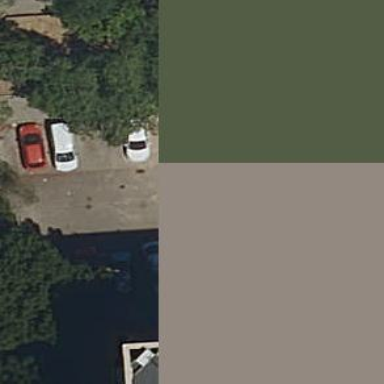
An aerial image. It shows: Parking area with asphalt surface.